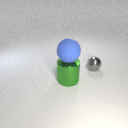
large blue rubber sphere above large green metal cylinder